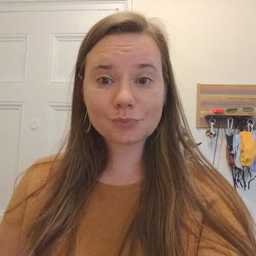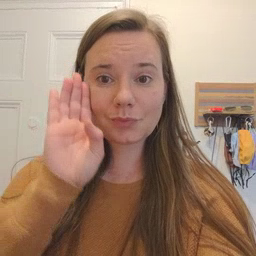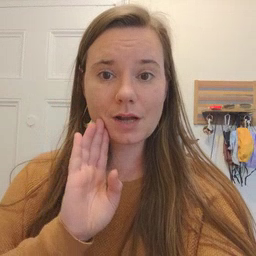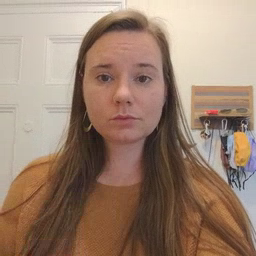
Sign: brown